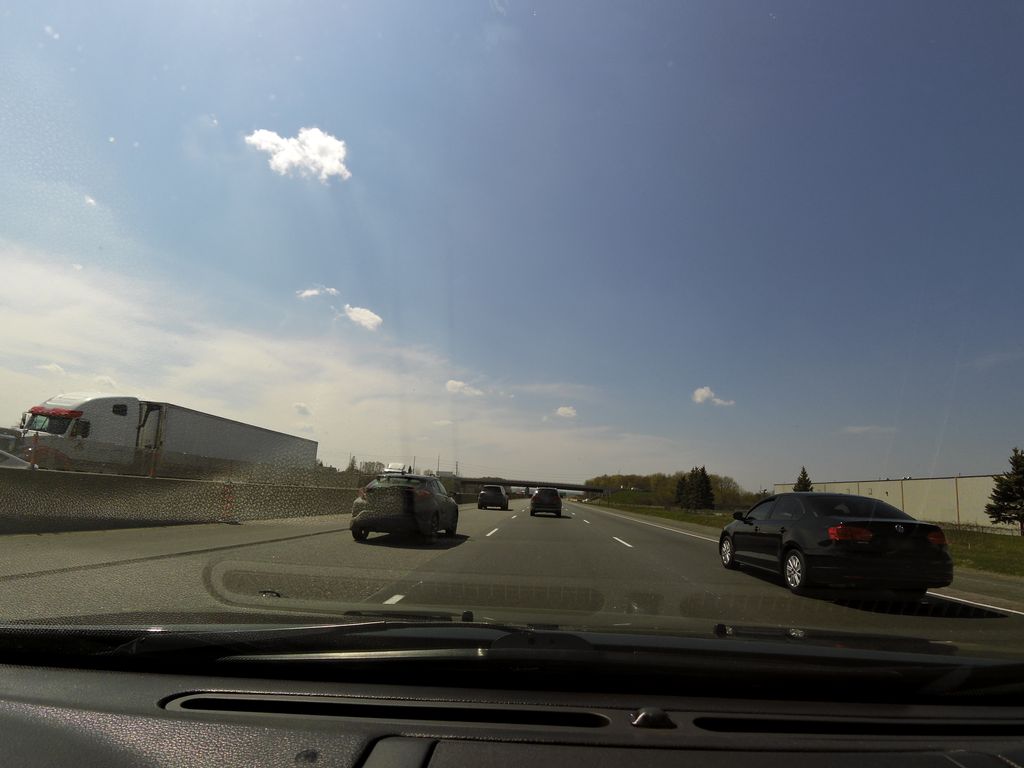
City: kitchener-waterloo